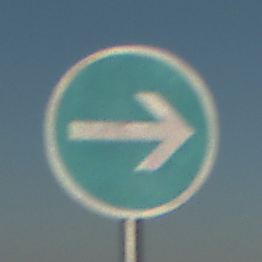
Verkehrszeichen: VorgeschriebeneFahrtrichtungHierRechts
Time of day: SunriseSunset
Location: Outdoor (Nature)
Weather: Clear
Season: NotSpecified
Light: Natural